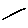
Label: line